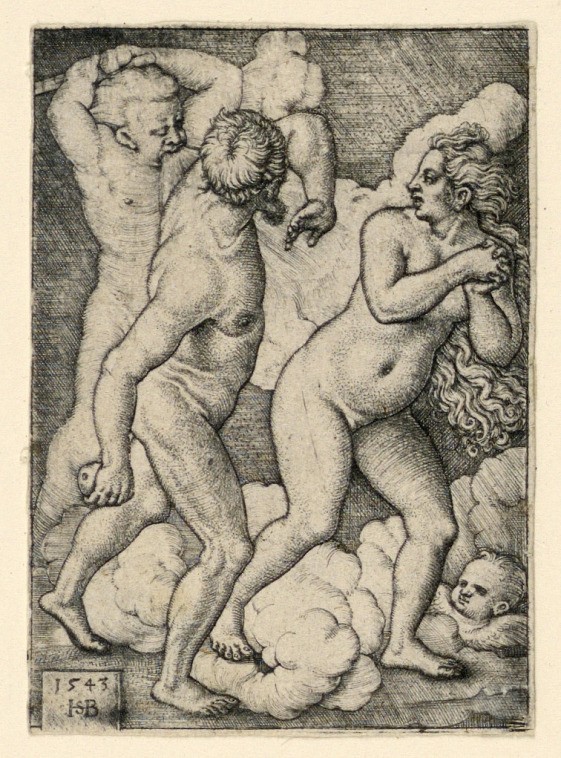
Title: The Expulsion from Paradise
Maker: Hans Sebald Beham, German, 1500–1550
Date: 1543
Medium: Engraving on laid paper
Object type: Print
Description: Vertical rectangle. Adam and Eve are represented walking to the right, turning their heads toward the angle who persues them. The arms of the angel are raised.